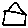
Label: house